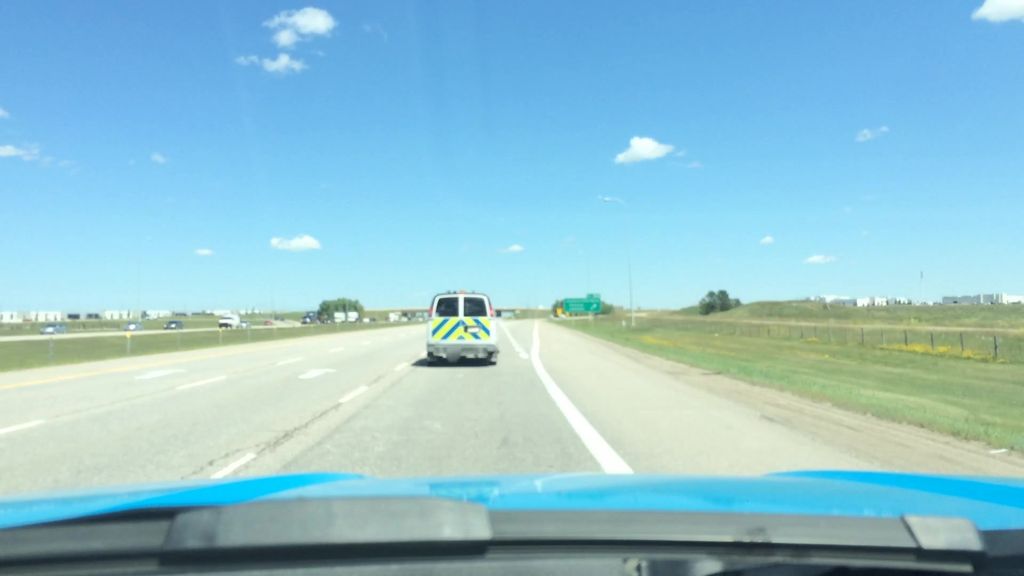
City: calgary